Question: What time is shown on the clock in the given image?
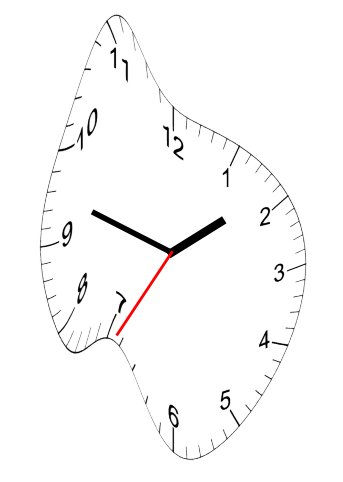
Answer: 01:47:35